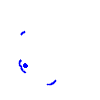
Particle: pion